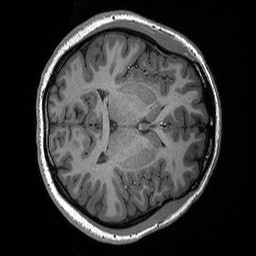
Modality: T1w
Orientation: axial
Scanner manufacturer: siemens
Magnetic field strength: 3 T
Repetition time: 2.3 s
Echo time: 0.00298 s